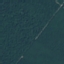
Label: Forest